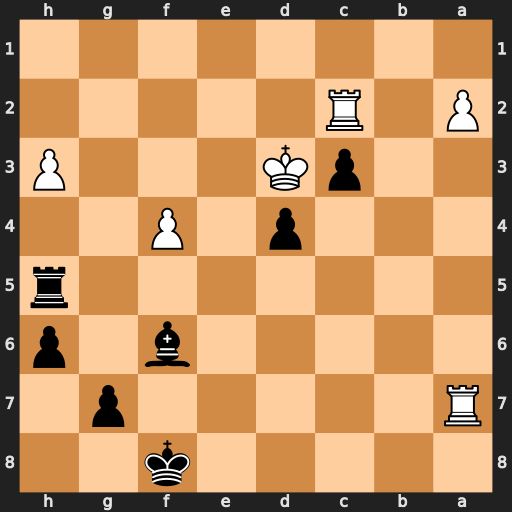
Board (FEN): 5k2/R5p1/5b1p/7r/3p1P2/2pK3P/P1R5/8
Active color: b
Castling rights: -
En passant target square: -
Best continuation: Rxh3+ Kc4 d3